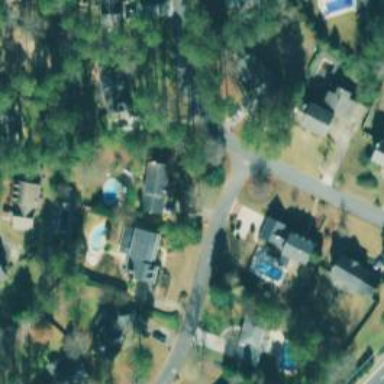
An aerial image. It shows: Neighborhood.